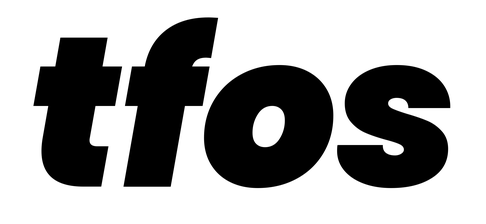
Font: Poppins-BlackItalic